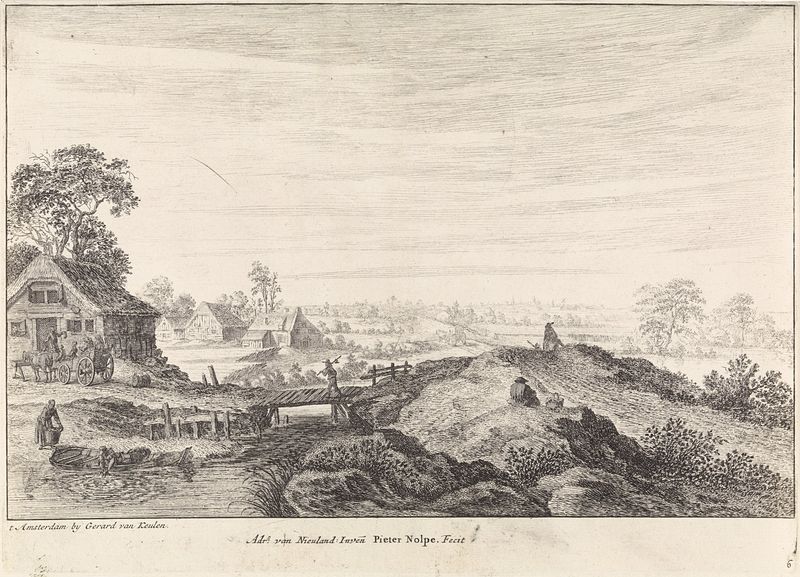
Titel: Landschap met boerderijen
Künstler: Pieter Nolpe
Standort: Amsterdam
Institution: Rijksmuseum
Schlagwörter: baum, himmel, wasser, landschaft, menschen, haus, häuser, brücke, land, pflanzen, boot, schrift, hütten, village, druck, maison, gravure, nature, paysage, fleuve, pierre, maisons, pont, rivière, bateau, personnes, natur, roche, eaux, roches, etampe